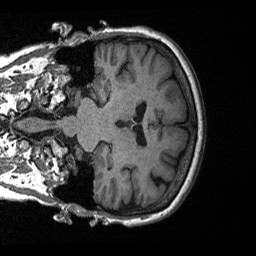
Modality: T1w
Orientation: coronal
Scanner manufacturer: siemens
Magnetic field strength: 3 T
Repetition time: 2.3 s
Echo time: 0.00226 s